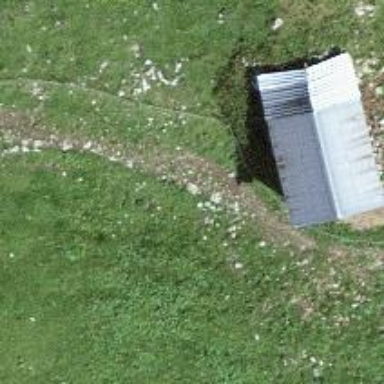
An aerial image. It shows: Path.